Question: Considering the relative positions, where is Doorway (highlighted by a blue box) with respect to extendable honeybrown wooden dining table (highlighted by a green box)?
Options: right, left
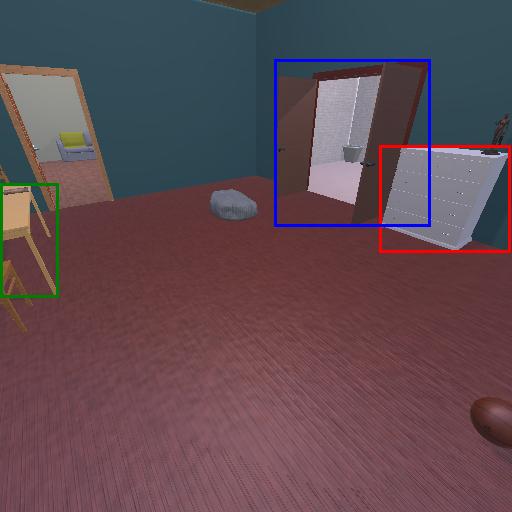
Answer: right